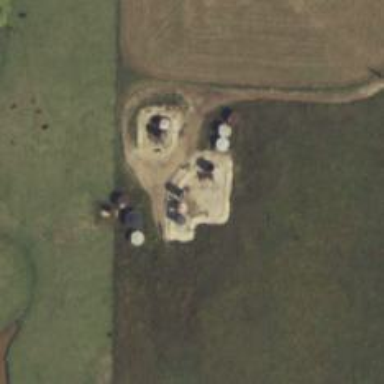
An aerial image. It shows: Storage tank that is man-made.